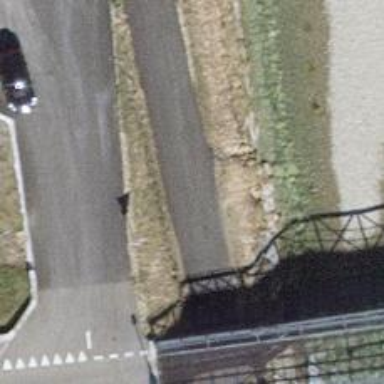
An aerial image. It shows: Asphalt track with grade1 surface.